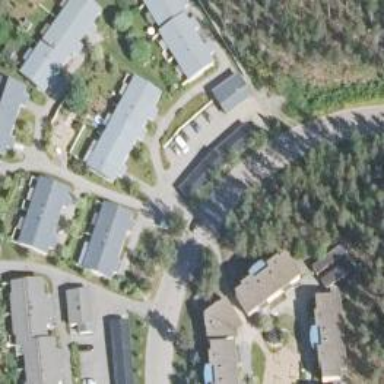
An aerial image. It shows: Living street.